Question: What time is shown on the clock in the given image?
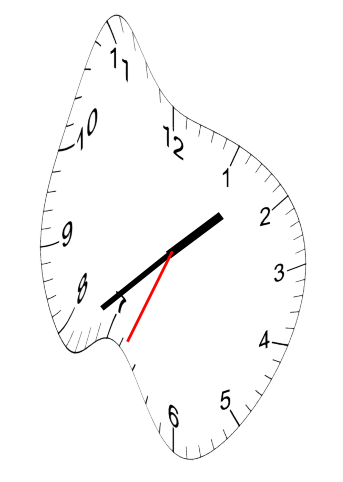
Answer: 01:38:34